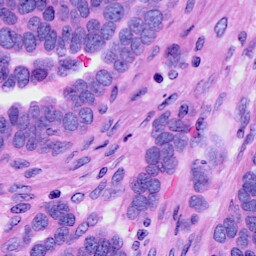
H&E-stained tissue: Ovarian